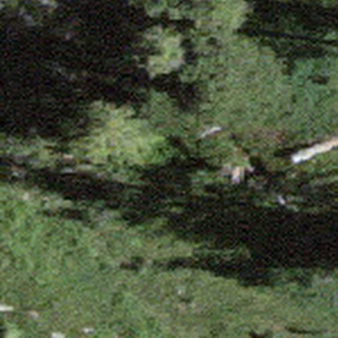
Label: other